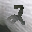
Label: 2